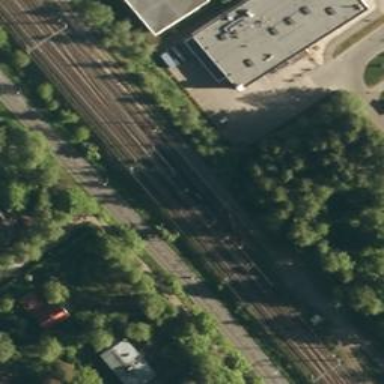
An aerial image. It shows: Continuous rail railway with electrified contact line.